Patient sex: M
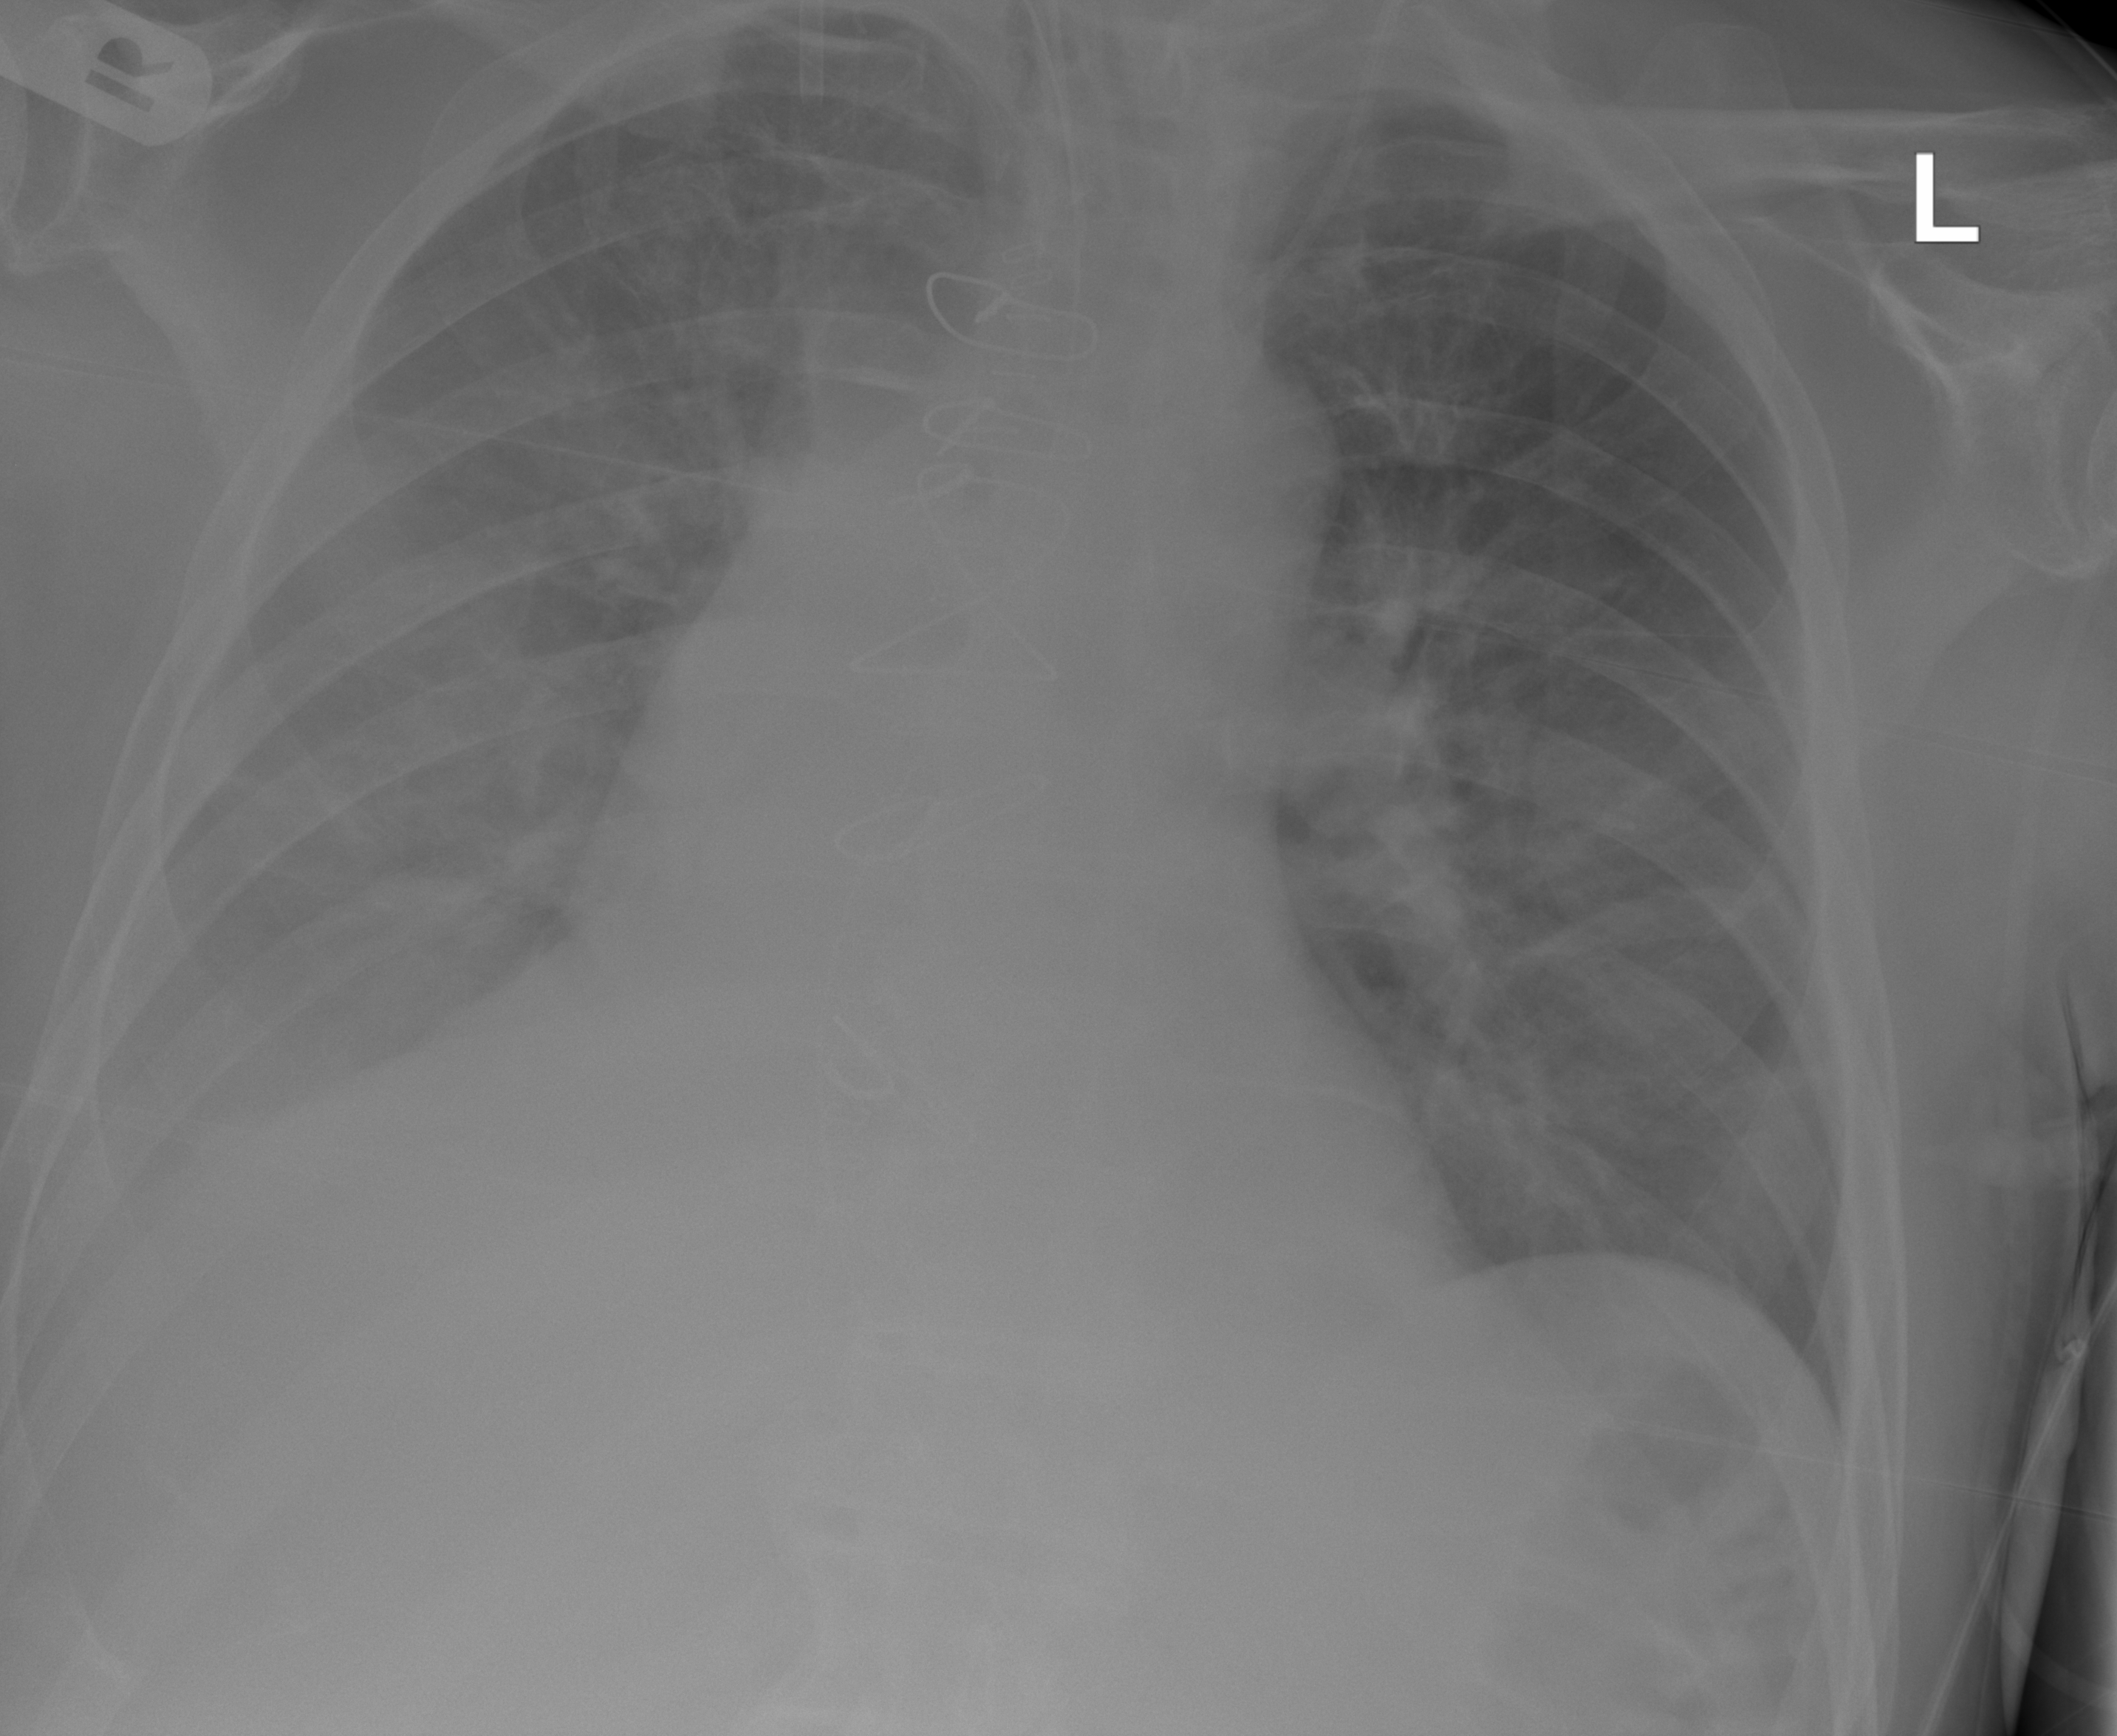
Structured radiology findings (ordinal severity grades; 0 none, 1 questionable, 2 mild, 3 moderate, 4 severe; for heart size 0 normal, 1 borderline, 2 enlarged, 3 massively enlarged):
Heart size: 2
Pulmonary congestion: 2
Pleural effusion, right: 2
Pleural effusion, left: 2
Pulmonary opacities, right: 2
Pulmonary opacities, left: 0
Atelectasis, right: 2
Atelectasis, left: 2